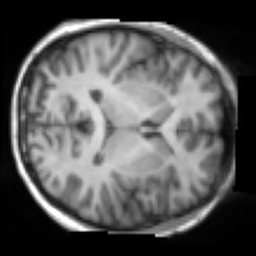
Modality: T1w
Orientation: axial